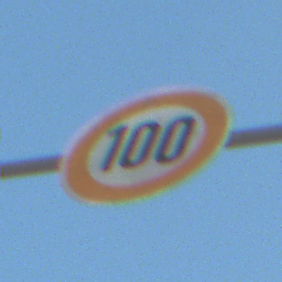
Verkehrszeichen: Geschwindigkeit100
Umgebung: Outdoor, Suburban
Tageszeit: MorningAfternoon
Wetter: PartlyCloudy
Licht: Natural
Jahreszeit: NotSpecified
Kontrast: HighContrast